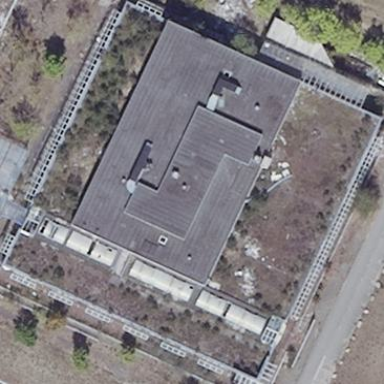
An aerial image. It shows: Building.